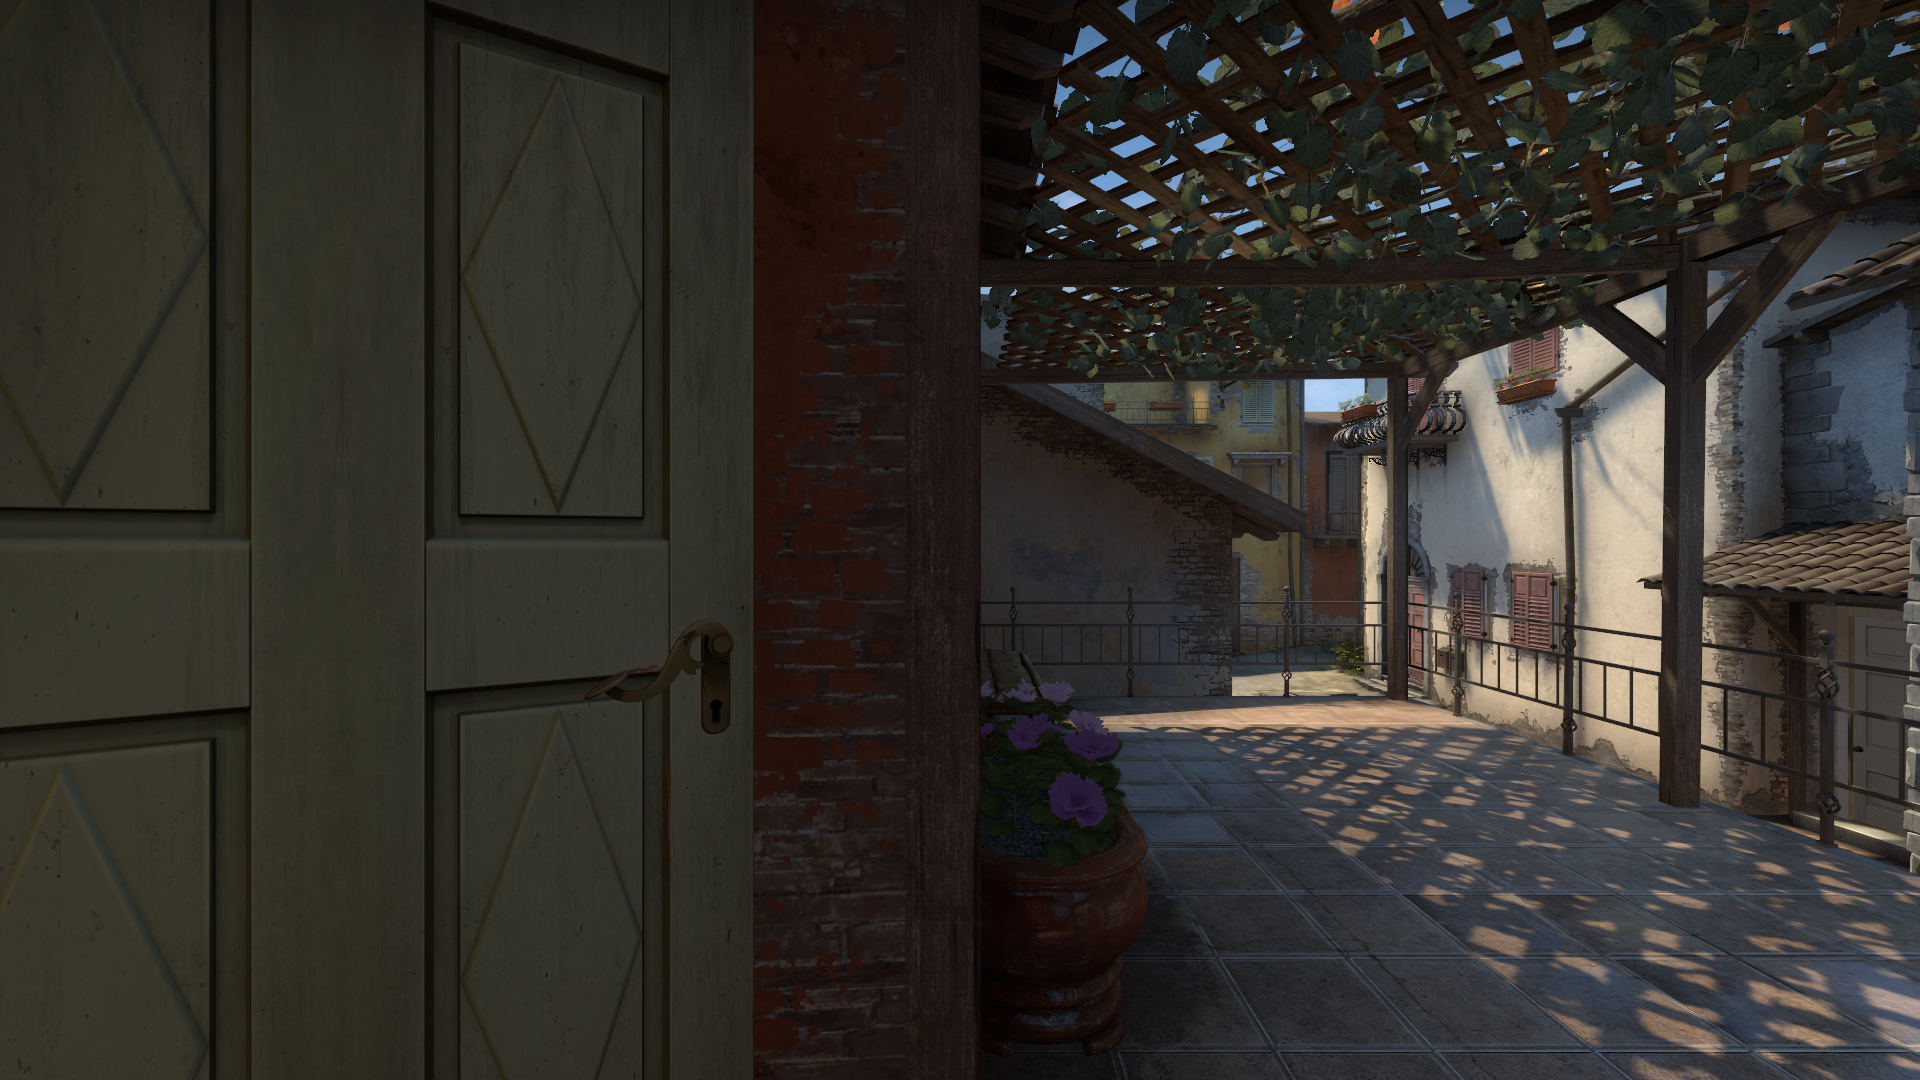
Map: de_inferno